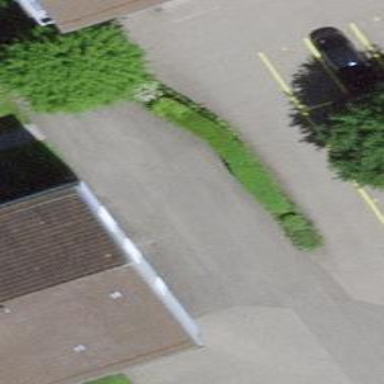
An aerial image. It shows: Hedge barrier.